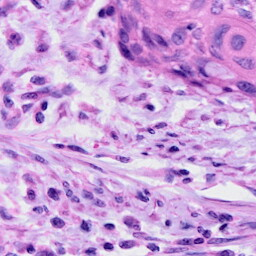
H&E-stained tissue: Cervix